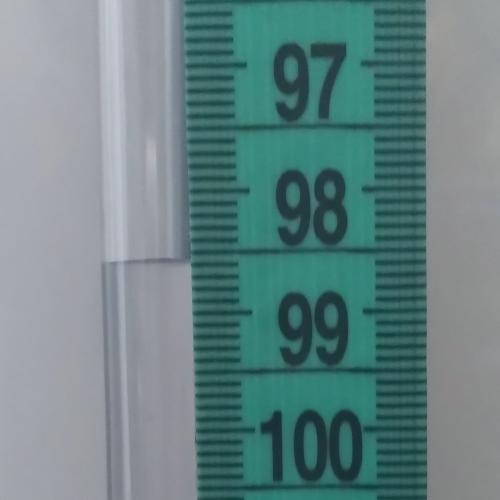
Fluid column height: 98.6 cm